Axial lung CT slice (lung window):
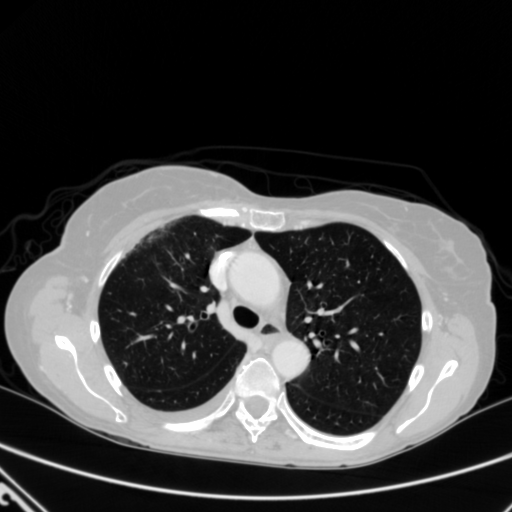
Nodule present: no